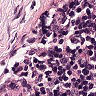
Metastatic tissue present: no